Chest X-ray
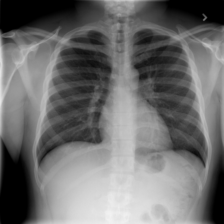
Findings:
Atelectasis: negative
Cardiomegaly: negative
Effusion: negative
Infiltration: negative
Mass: negative
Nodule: negative
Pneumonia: negative
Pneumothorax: negative
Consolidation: negative
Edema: negative
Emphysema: negative
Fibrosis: negative
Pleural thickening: negative
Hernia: negative